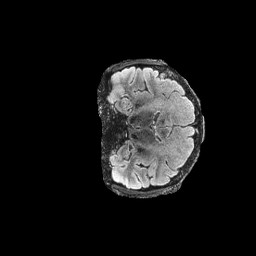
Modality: FLAIR
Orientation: coronal
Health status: ill
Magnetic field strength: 3 T